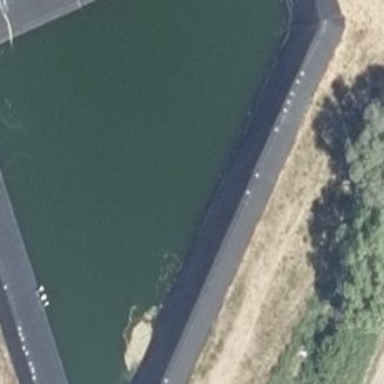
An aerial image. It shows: Reservoir of water.